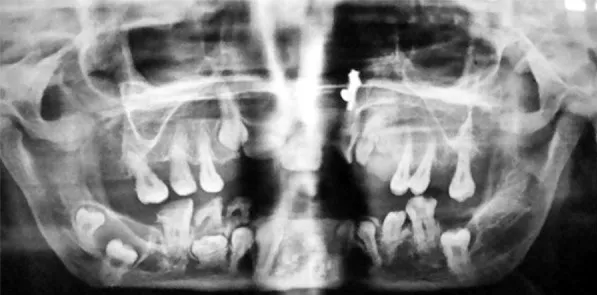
Orthopentamogram of the mother (32 years) of the pediatric case of cleidocranial dysplasia (9 years), also affected with this condition showing deciduous retained teeth, poorly formed permanent teeth and impacted permanent teeth with supernumerary teeth and dental age lagging behind chronological age.
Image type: radiology (x_ray)